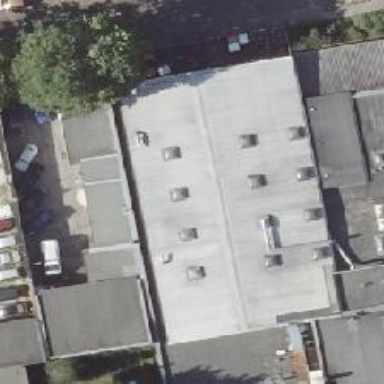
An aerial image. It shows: Bakery.